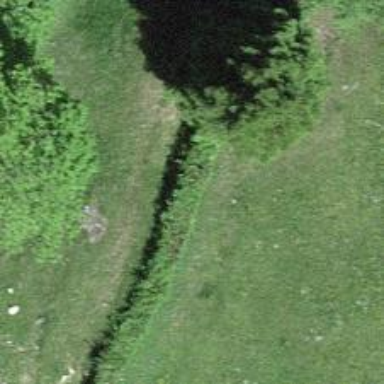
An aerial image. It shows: Hedge barrier.